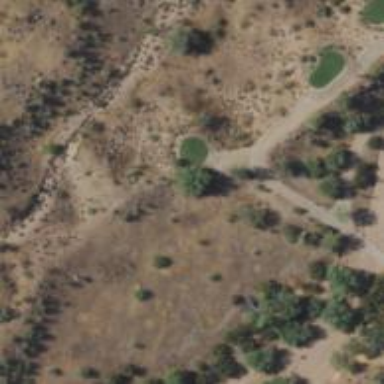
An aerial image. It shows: Golf tee.